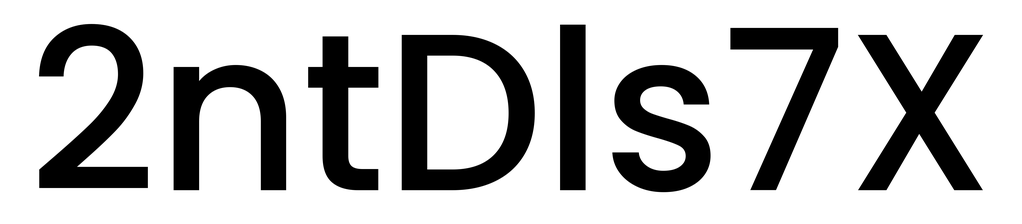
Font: Poppins-Medium